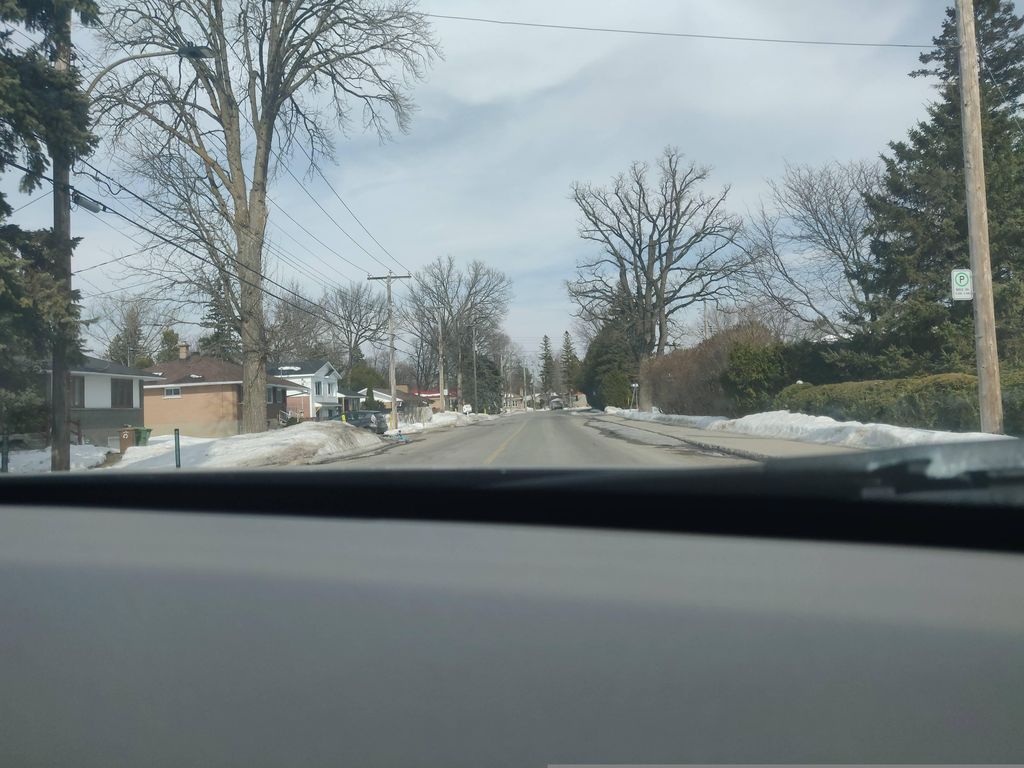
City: montreal